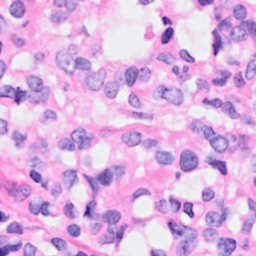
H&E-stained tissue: Breast